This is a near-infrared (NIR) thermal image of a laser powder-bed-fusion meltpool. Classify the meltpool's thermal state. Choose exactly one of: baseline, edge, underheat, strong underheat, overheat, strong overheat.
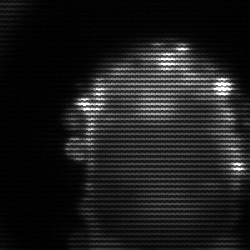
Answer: baseline